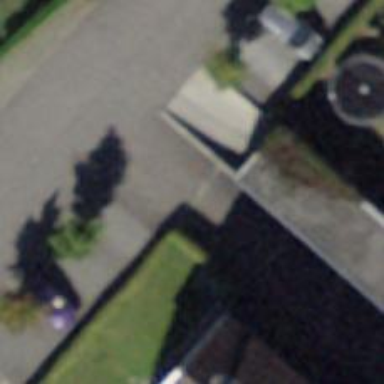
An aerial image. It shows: Bollard.